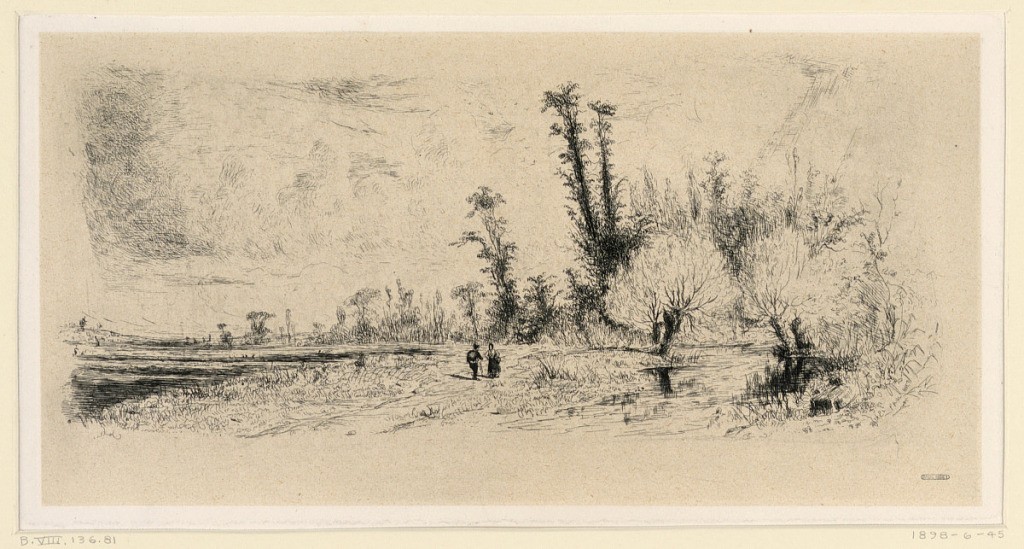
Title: Saulée aux Environ de Paris
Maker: Paul Huet, French, 1803 - 1869
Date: ca. 1860
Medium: Etching on tan paper, laid down
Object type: Print
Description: Two figures are seen on a path which runs between two shallow pools; willows on the right. Trees in distance.